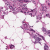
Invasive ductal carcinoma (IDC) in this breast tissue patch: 0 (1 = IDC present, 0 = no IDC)